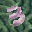
Label: 3